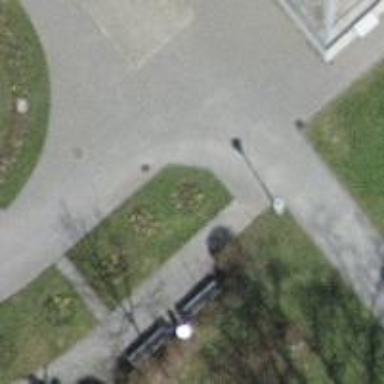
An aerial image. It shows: Footway with fine gravel surface.